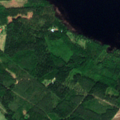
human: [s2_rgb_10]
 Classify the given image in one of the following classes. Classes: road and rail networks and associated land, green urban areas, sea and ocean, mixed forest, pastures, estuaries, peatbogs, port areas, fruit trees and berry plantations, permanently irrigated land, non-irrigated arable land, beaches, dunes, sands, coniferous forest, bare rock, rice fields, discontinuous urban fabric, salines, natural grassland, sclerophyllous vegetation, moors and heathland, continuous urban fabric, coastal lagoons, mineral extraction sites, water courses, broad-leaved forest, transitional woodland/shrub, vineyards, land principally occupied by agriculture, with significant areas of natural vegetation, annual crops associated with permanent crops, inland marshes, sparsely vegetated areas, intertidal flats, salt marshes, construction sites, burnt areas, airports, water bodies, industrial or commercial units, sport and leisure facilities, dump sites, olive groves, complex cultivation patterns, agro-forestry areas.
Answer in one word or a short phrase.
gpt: land principally occupied by agriculture, with significant areas of natural vegetation, coniferous forest, mixed forest, water bodies